Field crop: maize
Growth stage: 2
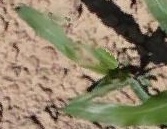
Species: maize